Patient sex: M
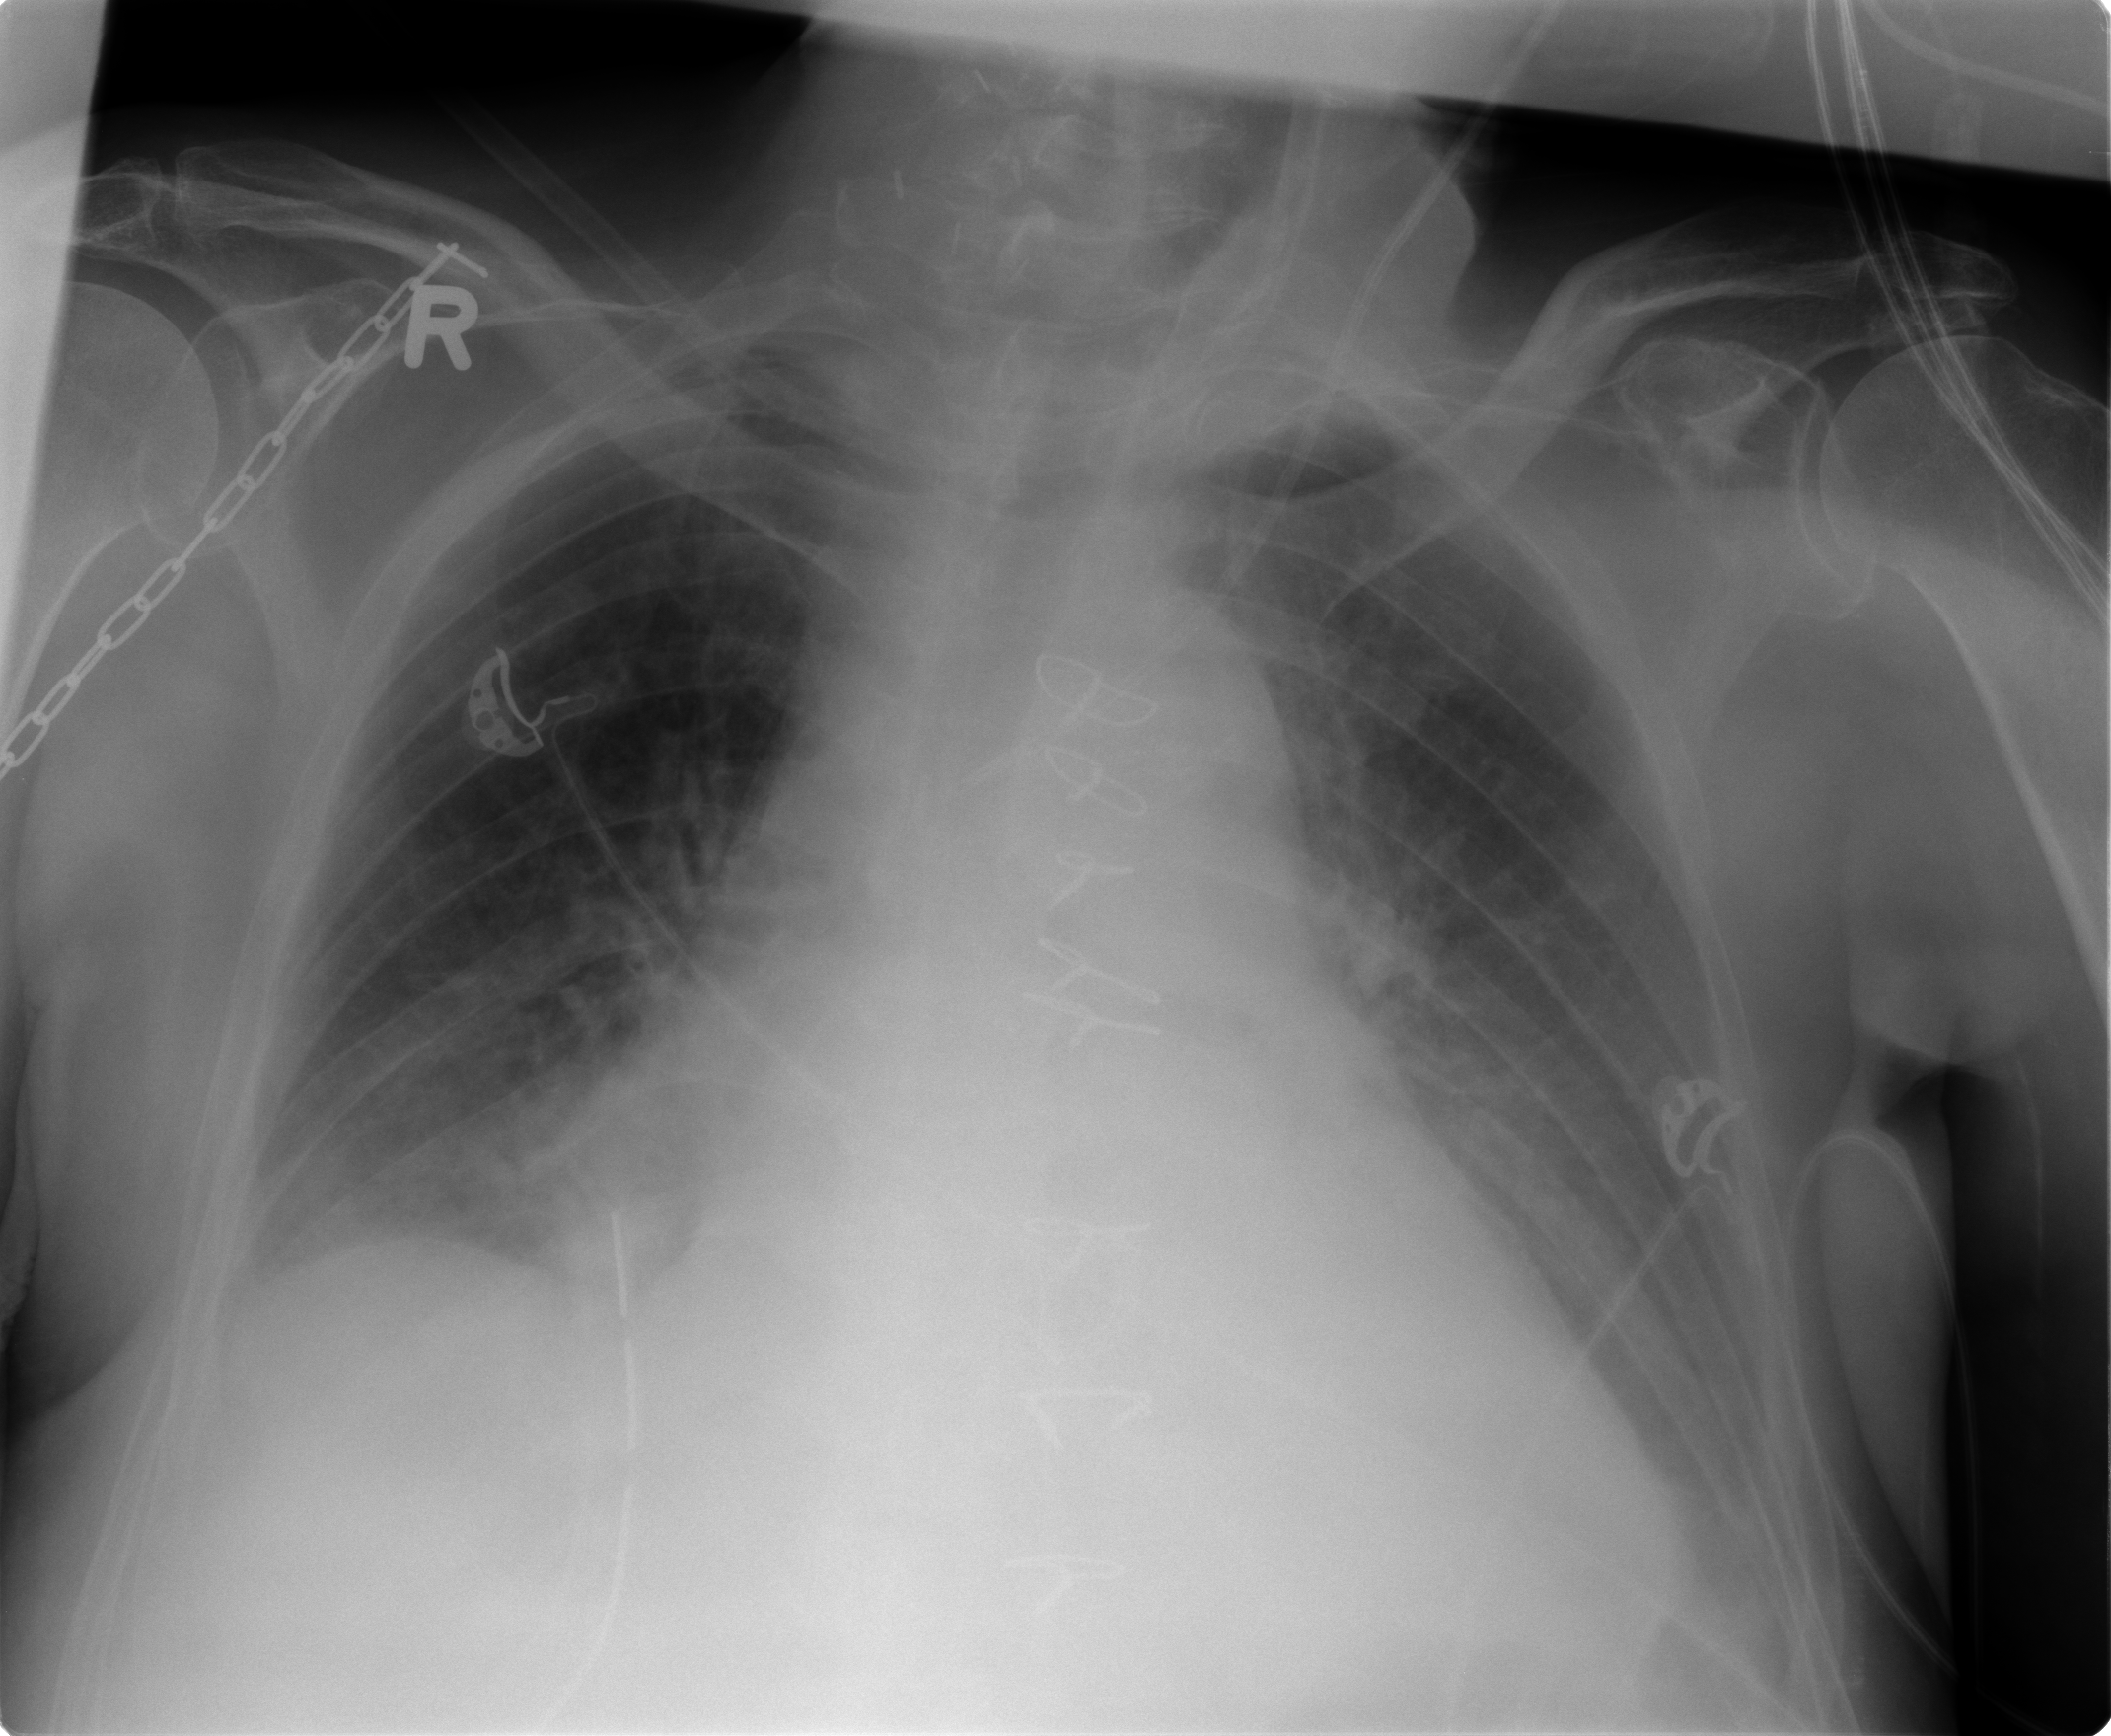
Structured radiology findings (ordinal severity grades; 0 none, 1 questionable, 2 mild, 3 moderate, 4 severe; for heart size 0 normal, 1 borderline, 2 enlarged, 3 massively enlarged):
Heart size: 3
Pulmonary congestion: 2
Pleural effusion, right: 2
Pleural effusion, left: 2
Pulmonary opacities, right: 0
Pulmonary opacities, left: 0
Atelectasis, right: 2
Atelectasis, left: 2